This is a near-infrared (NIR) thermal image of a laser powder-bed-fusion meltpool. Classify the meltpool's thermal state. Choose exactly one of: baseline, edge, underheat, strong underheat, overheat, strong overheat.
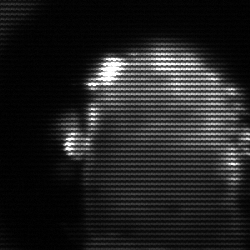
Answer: baseline